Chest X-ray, PA view. Patient: 27 years old, sex M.
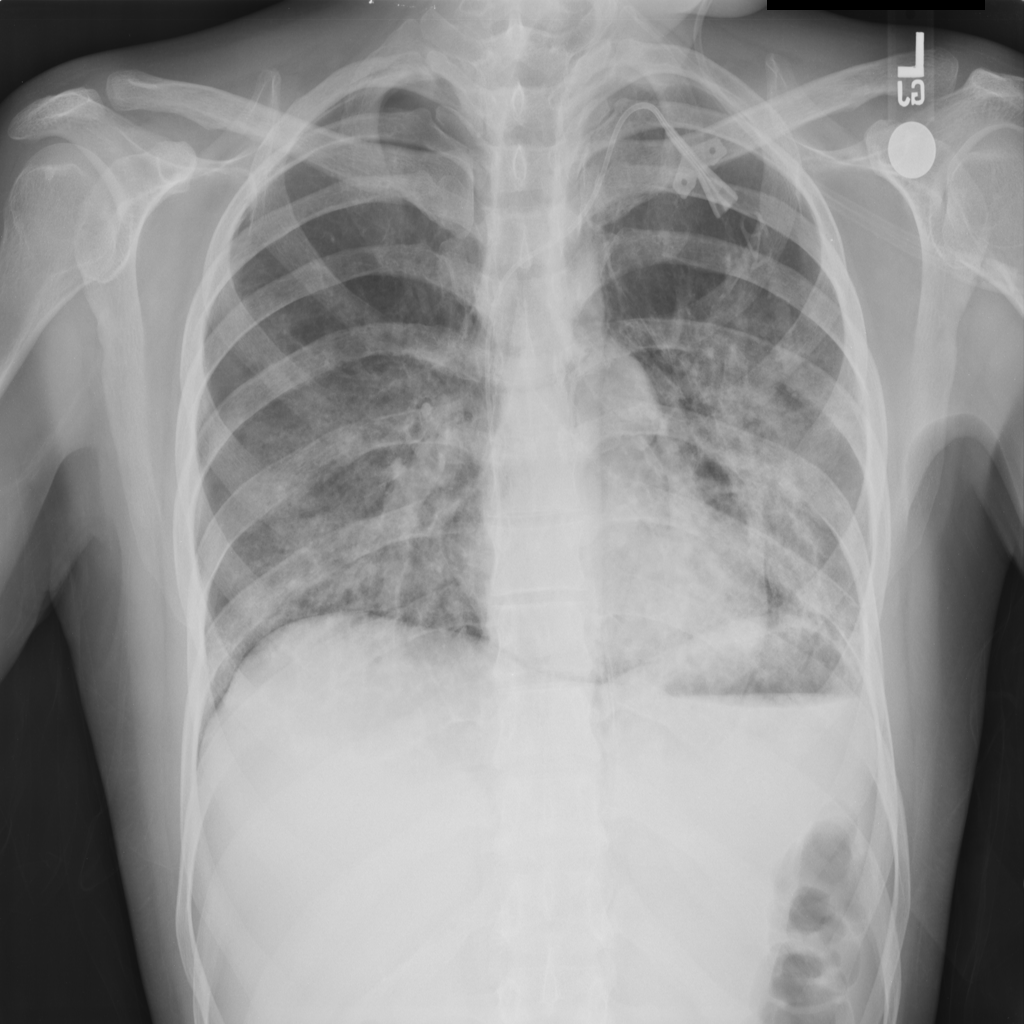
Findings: Infiltration